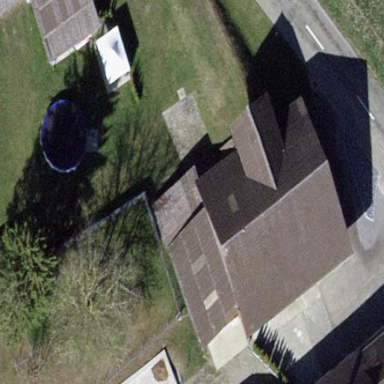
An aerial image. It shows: Shed building with gabled roof shape.